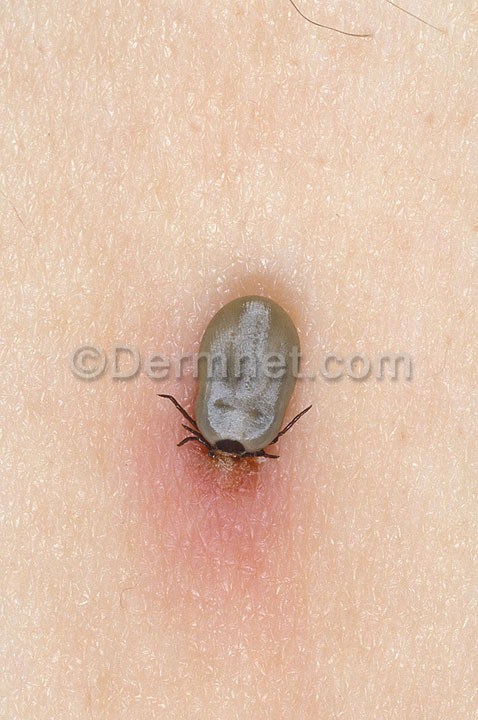
Disease: Scabies Lyme Disease and other Infestations and Bites